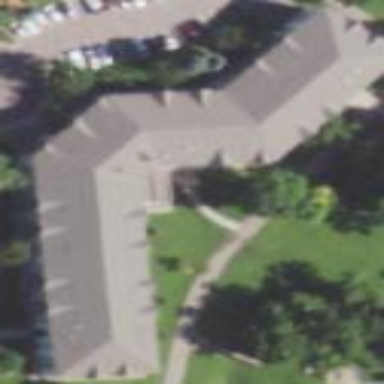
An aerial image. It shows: Hipped roof on apartment building.